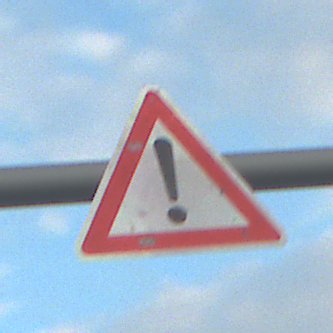
Verkehrszeichen: Gefahrenstelle
Umgebung: Outdoor, RoadRail
Tageszeit: SunriseSunset
Wetter: PartlyCloudy
Licht: Natural
Jahreszeit: NotSpecified
Kontrast: MediumContrast